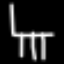
Label: chair